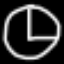
Label: clock